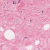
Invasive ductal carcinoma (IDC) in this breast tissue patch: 0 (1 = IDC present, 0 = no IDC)